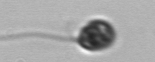
Label: flagellate